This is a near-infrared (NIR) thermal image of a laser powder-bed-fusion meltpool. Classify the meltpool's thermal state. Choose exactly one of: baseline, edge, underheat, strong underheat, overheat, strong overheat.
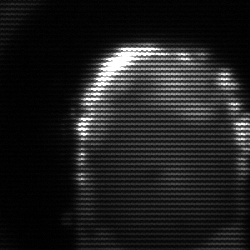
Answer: baseline